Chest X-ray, PA view. Patient: 23 years old, sex M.
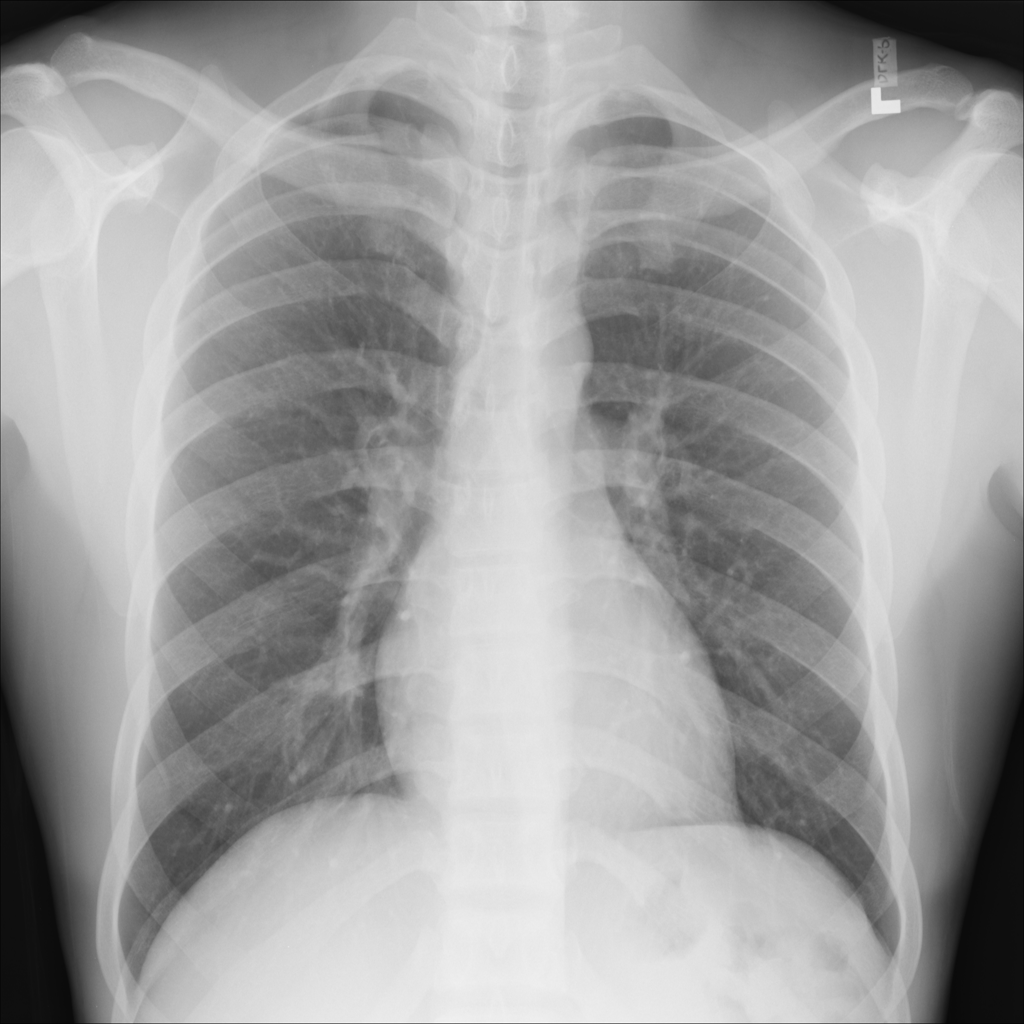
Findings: No Finding